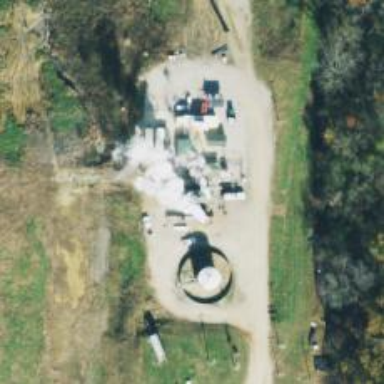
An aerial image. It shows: Generator is pictured.